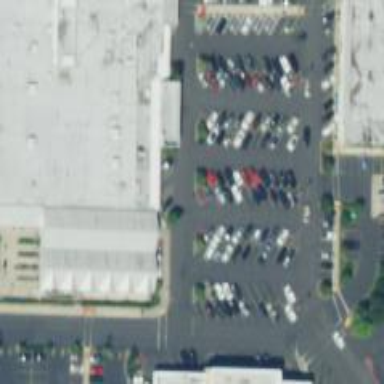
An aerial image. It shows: Parking space.